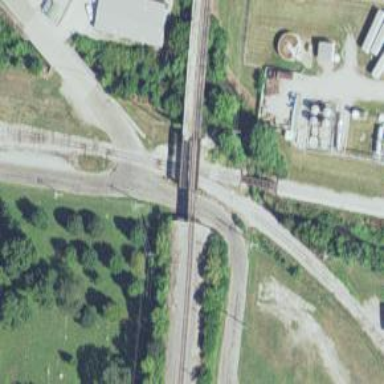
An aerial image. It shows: Preserved railway bridge with one track.